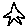
Label: star